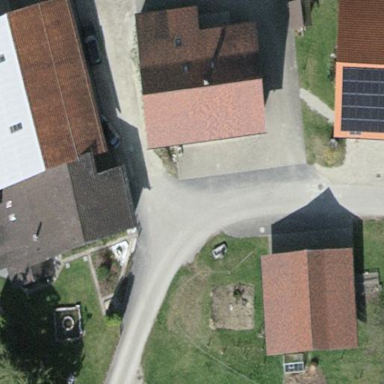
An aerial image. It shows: Farmyard area.